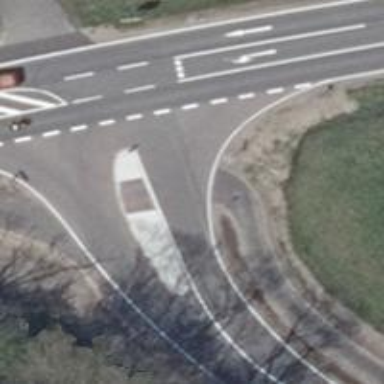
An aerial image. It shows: Road with "give way" sign.